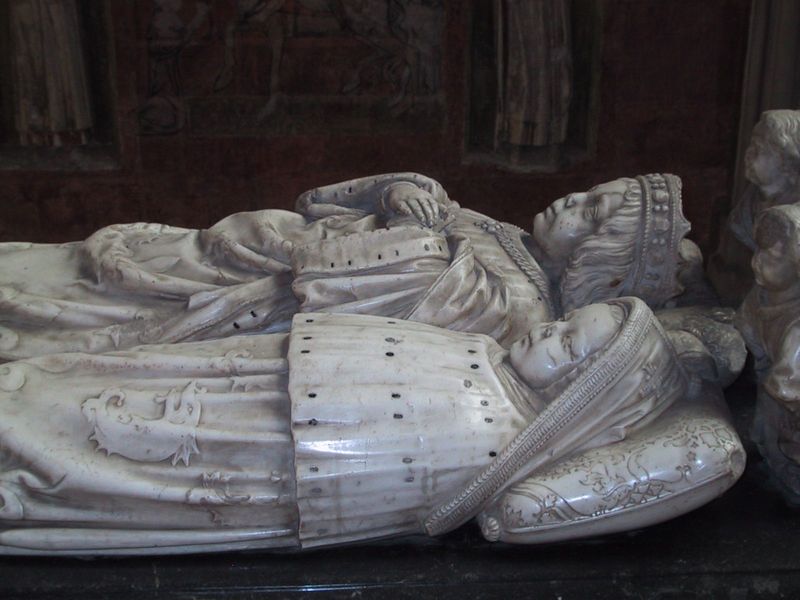
Titel: Grab der Kinder von Anne de Bretagne und Charles VIII.
Künstler: Girolamo da Fiesole
Standort: Tours, Kathedrale St. Gatien (EU - F)
Schlagwörter: kleid, marmor, tod, tot, portrait, porträt, kirche, gewand, kind, krone, kinder, skulptur, statue, kissen, könig, robe, sarg, grab, totenbett, königin, drachen, denkmahl, doppelgrab, 1350, grabfiguren